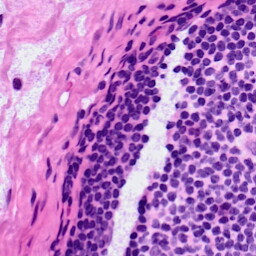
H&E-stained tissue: LymphNode